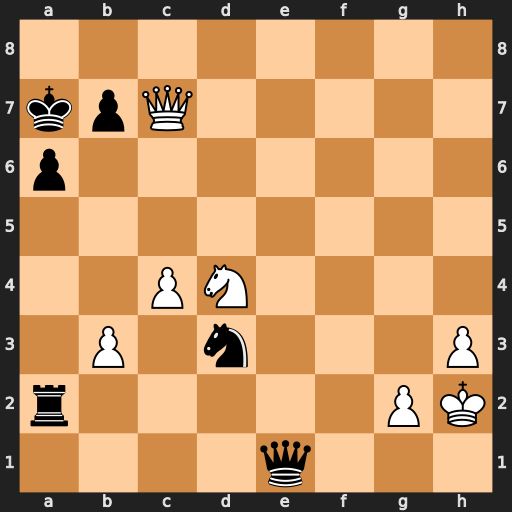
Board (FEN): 8/kpQ5/p7/8/2PN4/1P1n3P/r5PK/4q3
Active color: w
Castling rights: -
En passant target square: -
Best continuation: Nc6+ Ka8 Qd8#